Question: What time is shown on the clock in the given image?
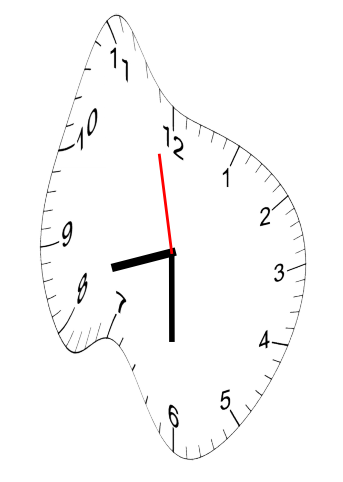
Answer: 08:29:58